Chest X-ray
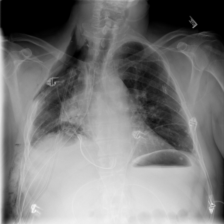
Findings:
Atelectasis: negative
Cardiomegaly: negative
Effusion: negative
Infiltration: negative
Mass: negative
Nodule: negative
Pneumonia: negative
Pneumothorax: negative
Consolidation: negative
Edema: negative
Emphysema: positive
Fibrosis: negative
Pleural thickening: negative
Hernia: negative